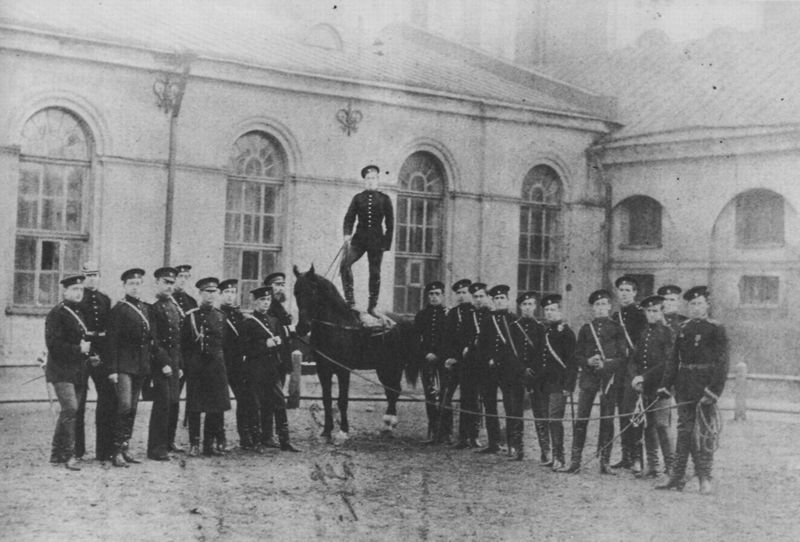
Titel: Pagen
Standort: New York (New York)
Institution: Bakhmeter Archive
Schlagwörter: gruppe, mann, schatten, menschen, sand, fenster, grau, hut, hüte, licht, männer, schwarz, weiss, blick, dach, gebäude, haus, alt, jung, mütze, mützen, wand, architektur, blicke, mensch, stehen, gruppenportrait, gruppenporträt, porträt, erde, mantel, dachziegel, pferd, reiter, reiten, bogen, schuhe, hosen, jungen, russland, giebel, nebel, hof, seile, soldaten, foto, fotografie, photographie, bögen, seil, schwarz-weiss, uniform, uniformen, soldat, bürger, mäntel, zirkus, photo, gewehr, kavallerie, ross, rundbögen, gewehre, fotographie, kaserne, russisch, akrobatik, domteur, matsch, bogenfenster, dachgiebel, akrobat, altes foto, russischer fotograf, kadetten, jjunge, mützen7, reitstall, turnier